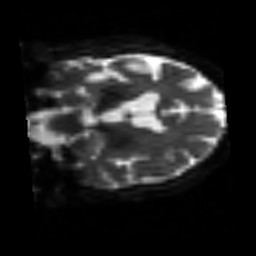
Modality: sbref
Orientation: coronal
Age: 64
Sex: male
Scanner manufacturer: siemens
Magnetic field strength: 3 T
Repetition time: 3.2 s
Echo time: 0.081 s